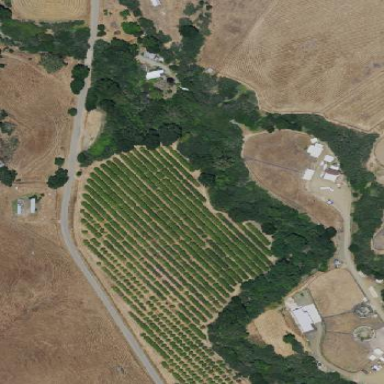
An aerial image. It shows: Orchard.